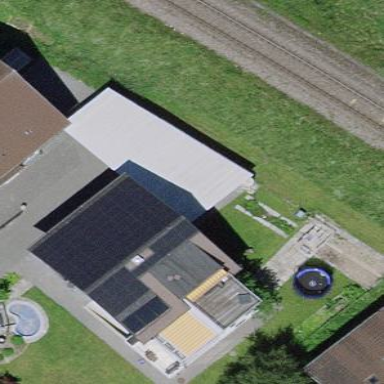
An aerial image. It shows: View of roof of building.